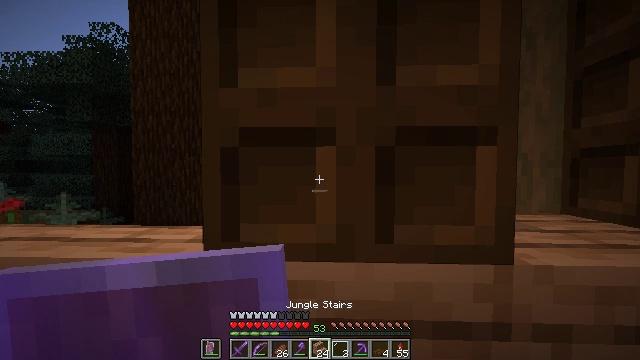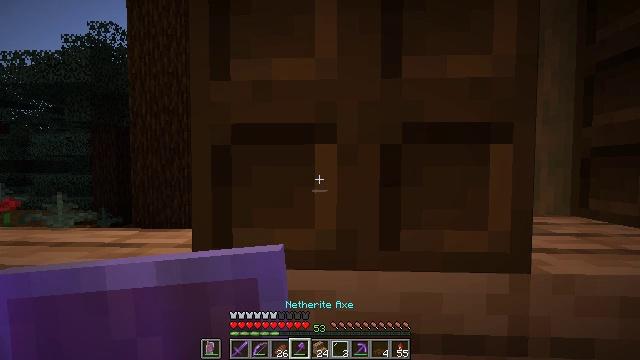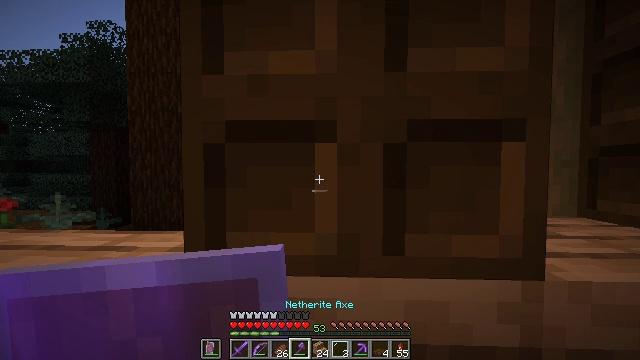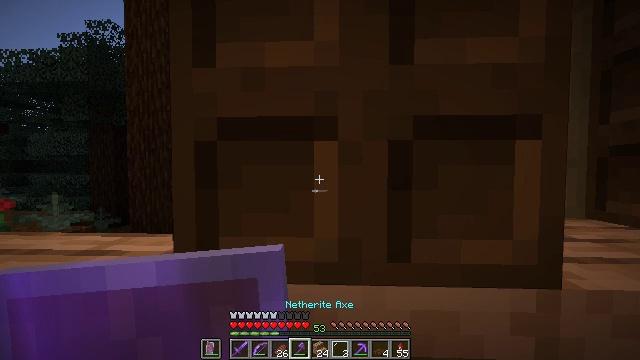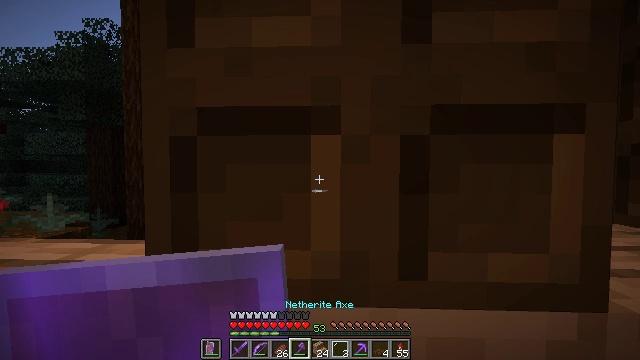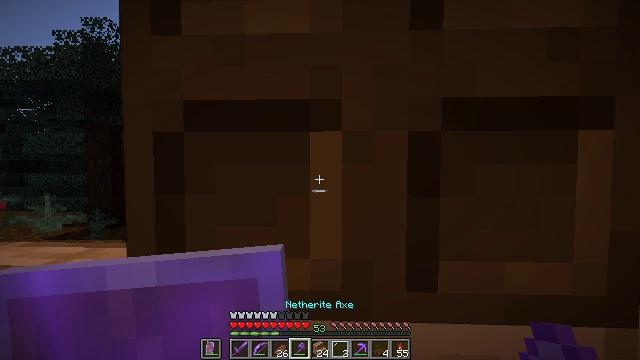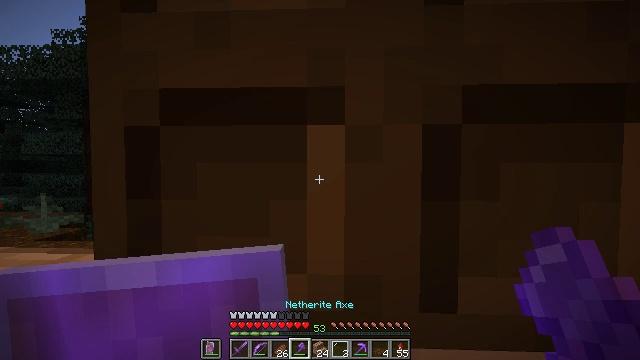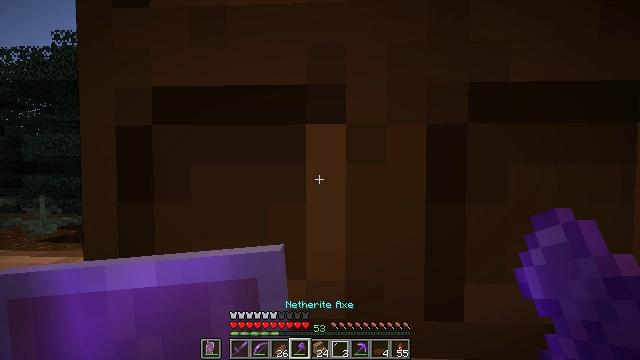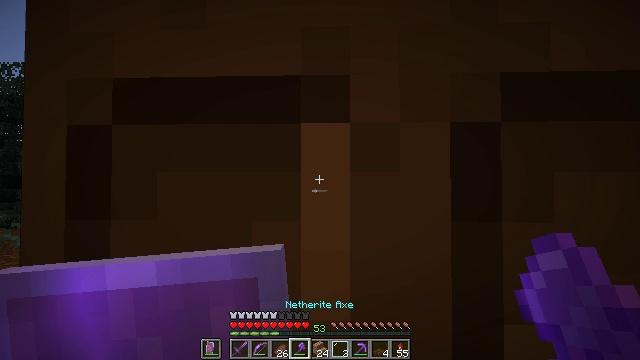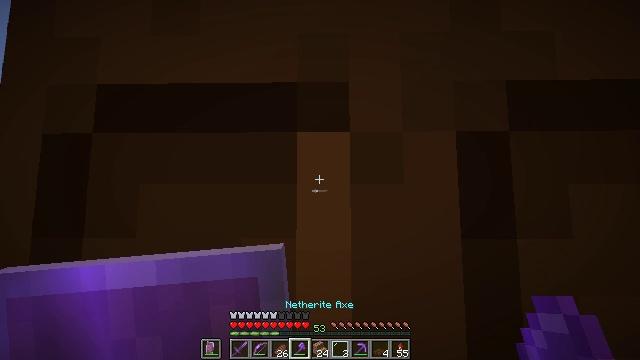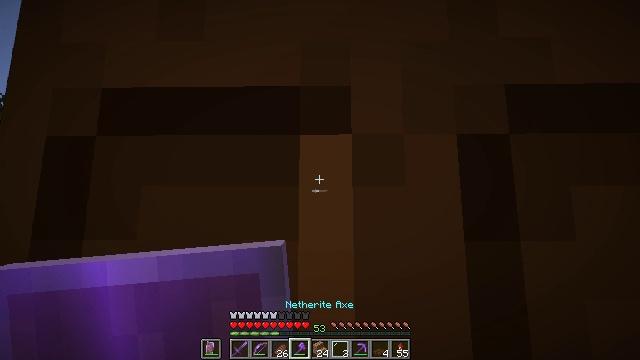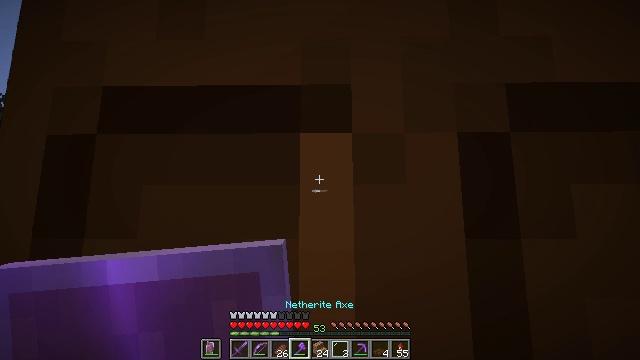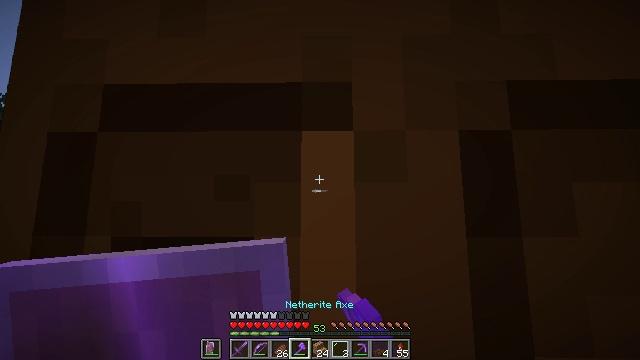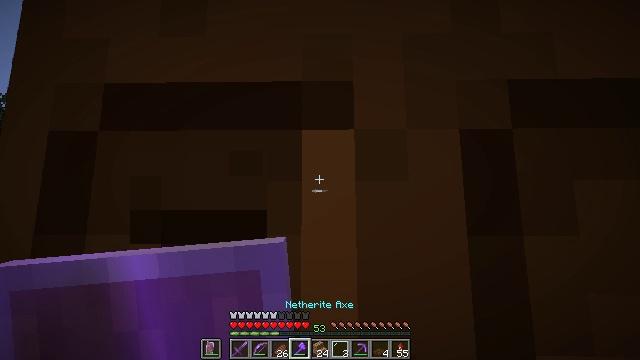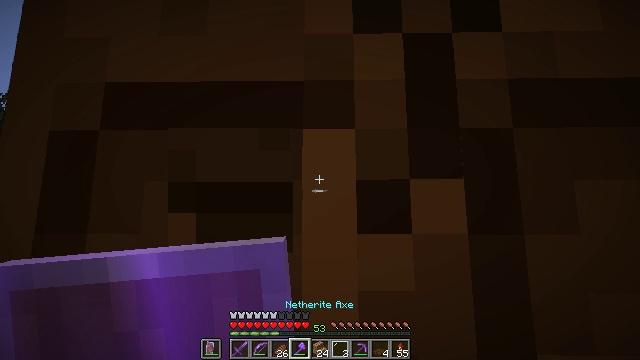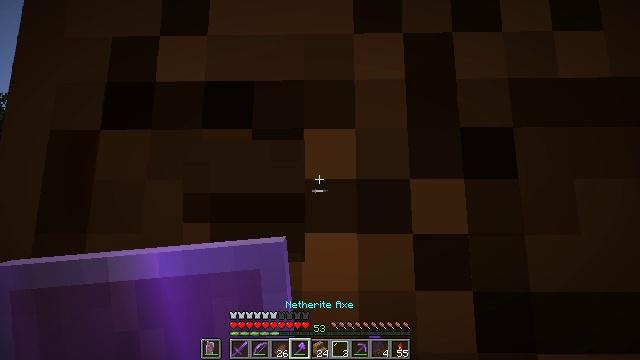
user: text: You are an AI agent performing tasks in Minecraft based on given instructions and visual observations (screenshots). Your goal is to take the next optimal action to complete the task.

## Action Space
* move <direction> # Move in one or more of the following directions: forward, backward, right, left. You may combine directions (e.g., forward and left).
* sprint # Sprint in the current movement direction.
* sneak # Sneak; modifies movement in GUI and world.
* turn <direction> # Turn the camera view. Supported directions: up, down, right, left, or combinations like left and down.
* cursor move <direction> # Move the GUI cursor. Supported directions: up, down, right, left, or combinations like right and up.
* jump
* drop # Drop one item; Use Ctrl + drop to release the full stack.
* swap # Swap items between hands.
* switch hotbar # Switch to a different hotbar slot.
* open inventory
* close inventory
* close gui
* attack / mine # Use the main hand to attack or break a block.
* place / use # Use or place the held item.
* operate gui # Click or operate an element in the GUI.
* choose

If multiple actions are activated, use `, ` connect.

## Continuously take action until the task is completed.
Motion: motion action
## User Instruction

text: Harvest the dark oak trapdoor for reuse.
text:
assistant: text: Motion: move forward, sneak
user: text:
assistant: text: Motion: move forward, sneak
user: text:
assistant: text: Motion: move forward, sneak
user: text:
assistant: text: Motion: move forward, sneak
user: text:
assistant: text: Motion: move forward, sneak
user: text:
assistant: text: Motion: move forward, sneak
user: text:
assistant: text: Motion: move forward, sneak
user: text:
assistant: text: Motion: move forward, sneak, turn up
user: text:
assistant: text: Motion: move forward, sneak, turn up
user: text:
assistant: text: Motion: move forward, sneak, turn up
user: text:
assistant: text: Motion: move forward, sneak, attack / mine
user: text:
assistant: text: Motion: move forward, sneak, attack / mine
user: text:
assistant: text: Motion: move forward, sneak, attack / mine
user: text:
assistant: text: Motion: move forward, sneak, attack / mine
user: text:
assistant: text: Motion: move forward, sneak, attack / mine
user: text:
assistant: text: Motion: move forward, sneak, attack / mine
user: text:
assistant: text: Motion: move forward, sneak
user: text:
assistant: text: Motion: move forward, sneak
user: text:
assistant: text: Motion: move forward, sneak
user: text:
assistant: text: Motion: move forward, sneak
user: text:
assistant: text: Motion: sneak